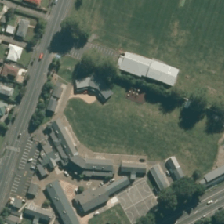
Land cover: urban_parkland